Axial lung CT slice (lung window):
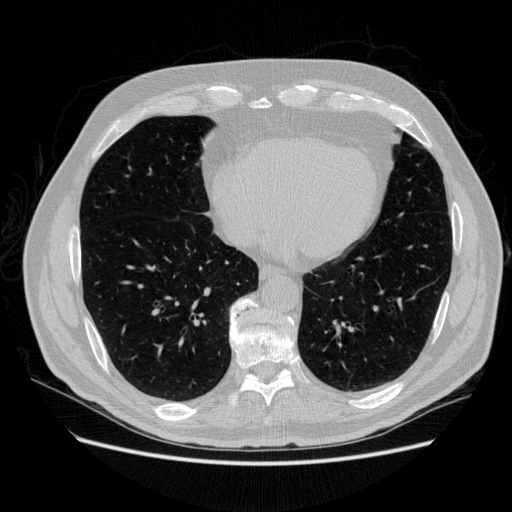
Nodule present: no